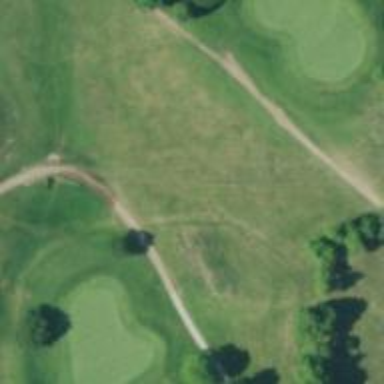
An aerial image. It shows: Well-maintained path designated for golf carts.